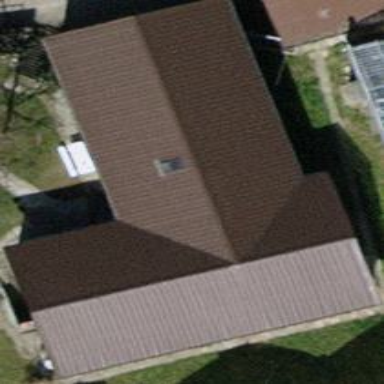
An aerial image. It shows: Gabled roofed house.